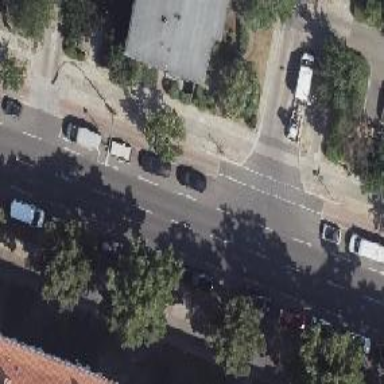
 as well as parking lanes on both sides."